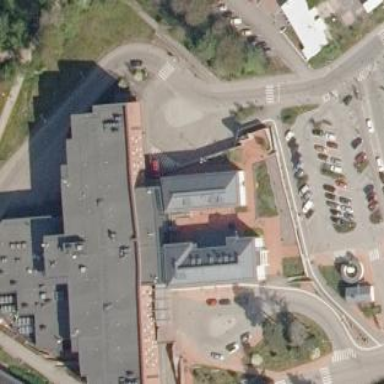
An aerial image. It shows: Hospital building.